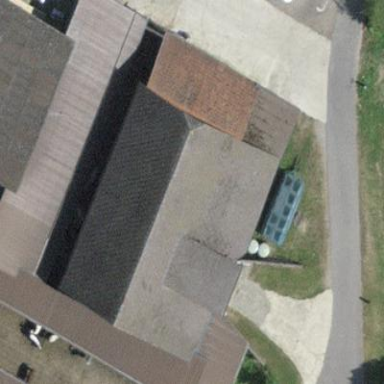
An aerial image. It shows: Farm auxiliary building.